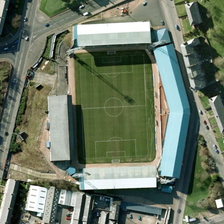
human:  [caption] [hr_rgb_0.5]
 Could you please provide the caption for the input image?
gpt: several buildings are around a football field .

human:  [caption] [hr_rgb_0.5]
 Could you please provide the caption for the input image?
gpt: several buildings are around a football field .

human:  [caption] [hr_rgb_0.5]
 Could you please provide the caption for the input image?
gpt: several buildings are around a football field .

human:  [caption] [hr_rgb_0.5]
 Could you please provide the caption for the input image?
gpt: several buildings are around a football field .

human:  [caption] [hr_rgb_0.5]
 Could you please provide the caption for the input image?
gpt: several buildings are around a football field .